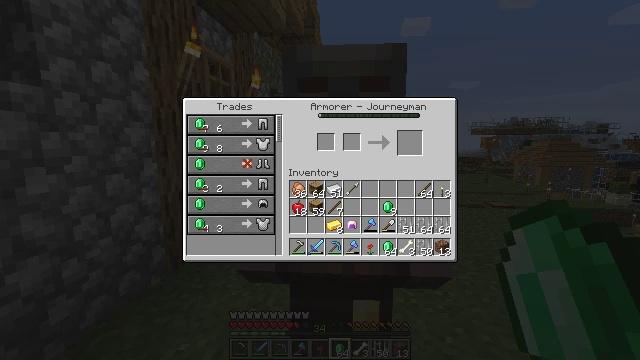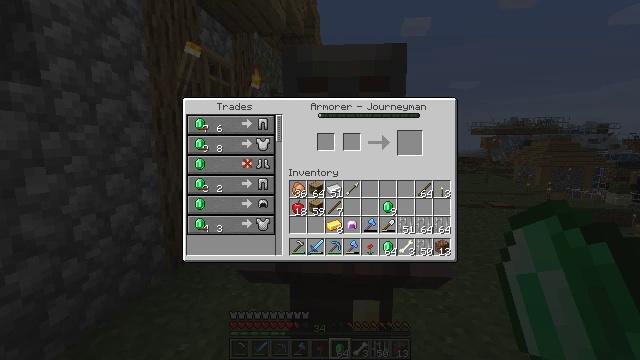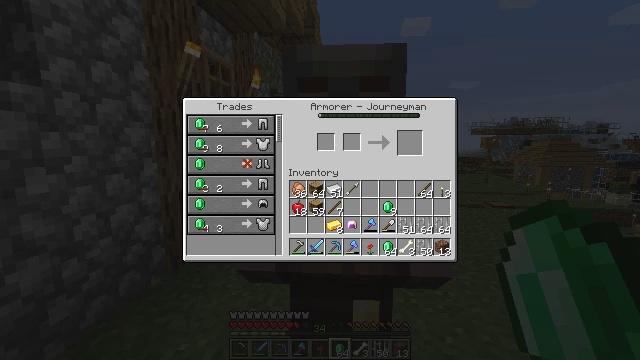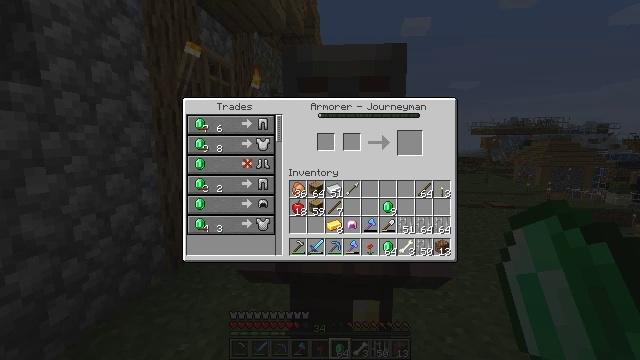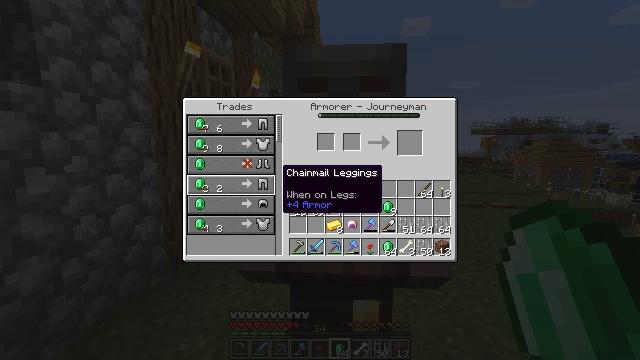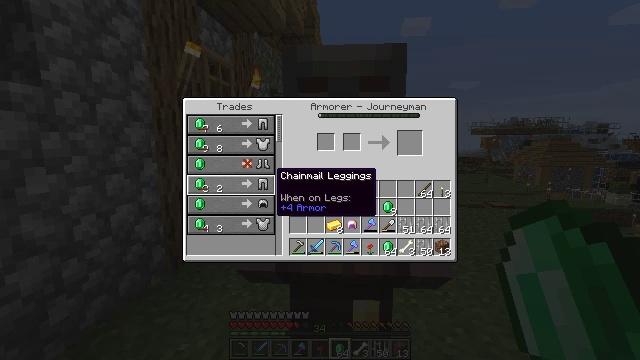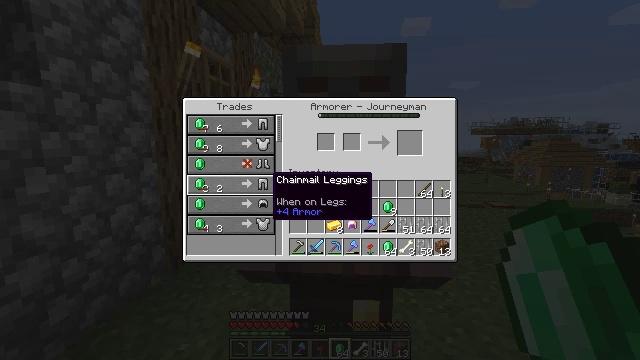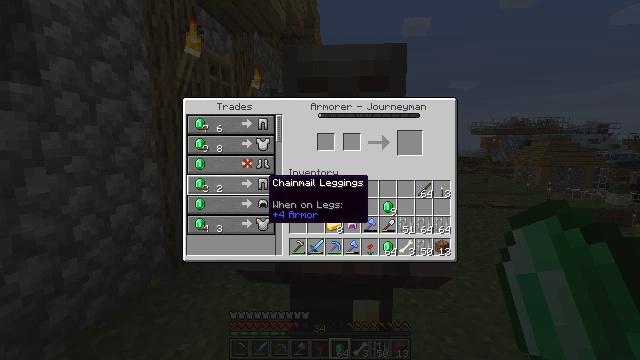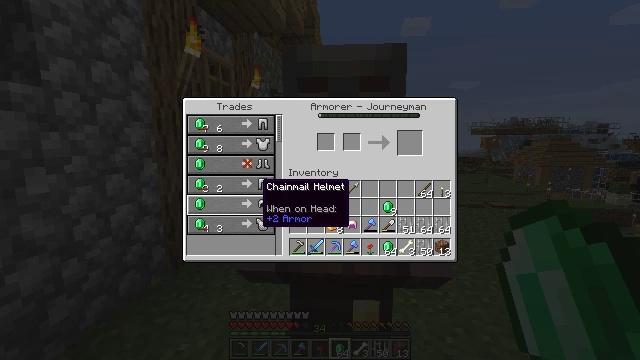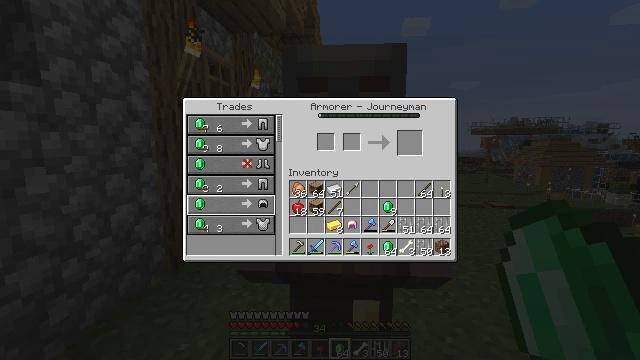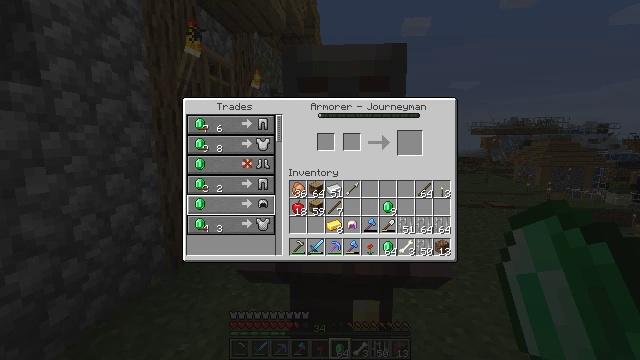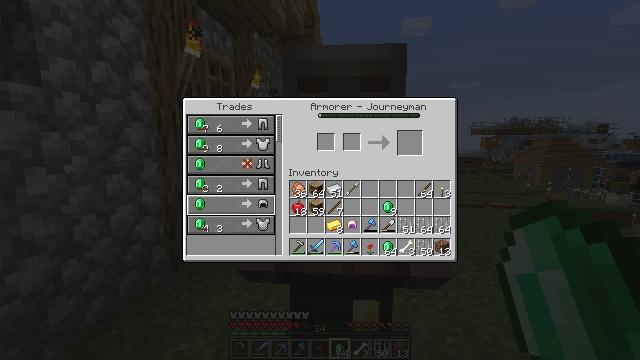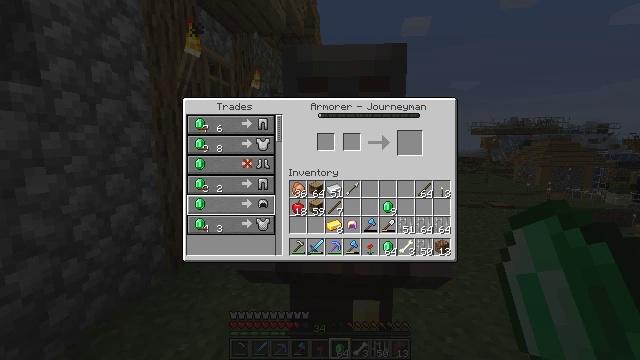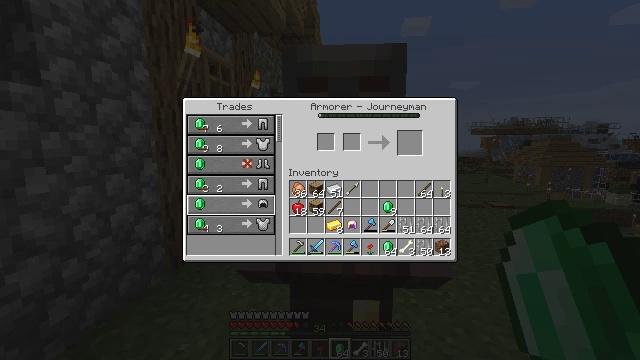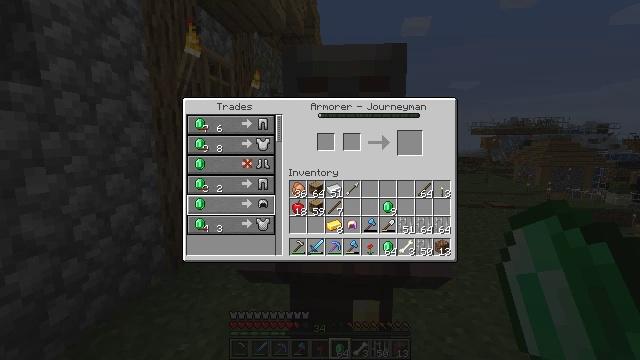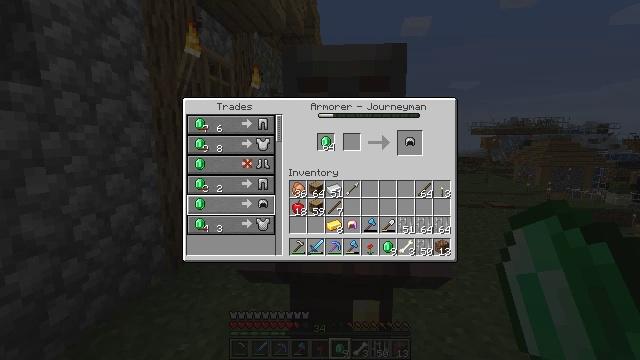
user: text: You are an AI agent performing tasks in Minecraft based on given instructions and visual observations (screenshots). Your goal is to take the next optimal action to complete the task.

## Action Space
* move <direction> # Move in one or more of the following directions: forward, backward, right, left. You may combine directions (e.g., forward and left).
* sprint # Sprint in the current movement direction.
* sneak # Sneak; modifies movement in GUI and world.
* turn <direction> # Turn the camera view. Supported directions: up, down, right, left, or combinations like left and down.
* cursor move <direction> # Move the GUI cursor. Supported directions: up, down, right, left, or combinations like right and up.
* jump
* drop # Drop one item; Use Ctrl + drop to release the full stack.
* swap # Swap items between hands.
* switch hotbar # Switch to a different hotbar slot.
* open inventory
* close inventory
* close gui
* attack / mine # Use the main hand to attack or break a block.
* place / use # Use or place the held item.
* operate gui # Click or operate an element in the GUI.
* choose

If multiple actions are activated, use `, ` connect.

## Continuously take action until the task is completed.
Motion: motion action
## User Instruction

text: Make sure you have the materials to craft a chainmail helmet.
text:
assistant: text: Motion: no_op
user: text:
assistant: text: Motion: no_op
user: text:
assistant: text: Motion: no_op
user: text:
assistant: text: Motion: no_op
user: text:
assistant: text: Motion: no_op
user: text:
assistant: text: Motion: no_op
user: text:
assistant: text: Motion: no_op
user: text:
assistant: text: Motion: no_op
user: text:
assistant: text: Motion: no_op
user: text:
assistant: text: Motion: no_op
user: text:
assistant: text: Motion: no_op
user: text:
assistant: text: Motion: no_op
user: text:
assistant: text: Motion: no_op
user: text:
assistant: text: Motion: no_op
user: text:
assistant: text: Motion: operate gui
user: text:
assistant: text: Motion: operate gui
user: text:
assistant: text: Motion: operate gui
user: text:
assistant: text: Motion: no_op
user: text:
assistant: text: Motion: no_op
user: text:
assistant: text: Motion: no_op
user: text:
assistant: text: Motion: cursor move right
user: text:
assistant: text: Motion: cursor move right and up
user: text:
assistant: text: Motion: cursor move right and up
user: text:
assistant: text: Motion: cursor move right and up
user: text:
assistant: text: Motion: no_op
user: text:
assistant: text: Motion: no_op
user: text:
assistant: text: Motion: no_op
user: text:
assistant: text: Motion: no_op
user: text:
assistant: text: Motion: sneak
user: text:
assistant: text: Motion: sneak